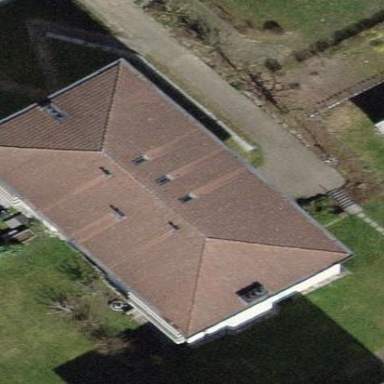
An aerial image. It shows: Building with tiled roof.